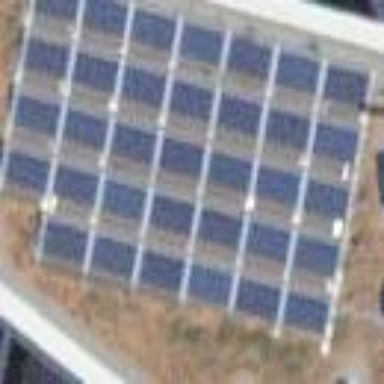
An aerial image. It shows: Solar power generator.